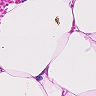
Metastatic tissue present: no